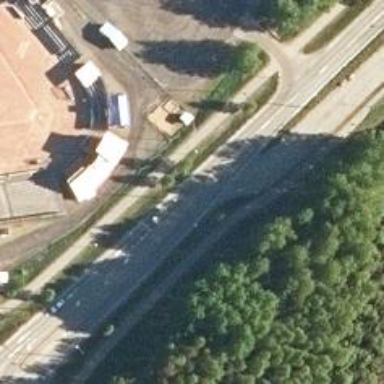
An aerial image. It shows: Secondary road with asphalt surface and embankment.